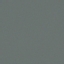
Label: SeaLake